Question: This may turn out to be 2 questions in one, but I believe solving the first will go most of the way to solving the second.
First, I have created a view in Interface Builder (I know!) and I load the xib file into my view controller in the app delegate. All of this runs smoothly and as expected.
The view consists of 3 table views, two of a similar size and one small one in a corner.
A cell is added to one table view a pan gesture is added to allow movement around the scene.
However, if a cell is moved from it's table view, it appears to go BEHIND the parent view, as per the screenshot below:

The grey line between the two tables is the gray background of the parent view. If the user still has his/her mitts on the cell, they can drag it into view but how can I make it so that all table views are on the same 'layer'?
I.e. so that dragging a cell from one table view to another with show the cell hovering over both views.
This leads me onto my second question, which I will not ask yet as I believe the solution to this will solve my current issue. but I will explain for further clarity.
In my pan gesture, I use a point inside check to see if the cell is within a table view, currently panning a cell from any table makes it print. It is almost like the views take up the whole screen, even though they are sized not to?
All ideas welcome! Thanks!
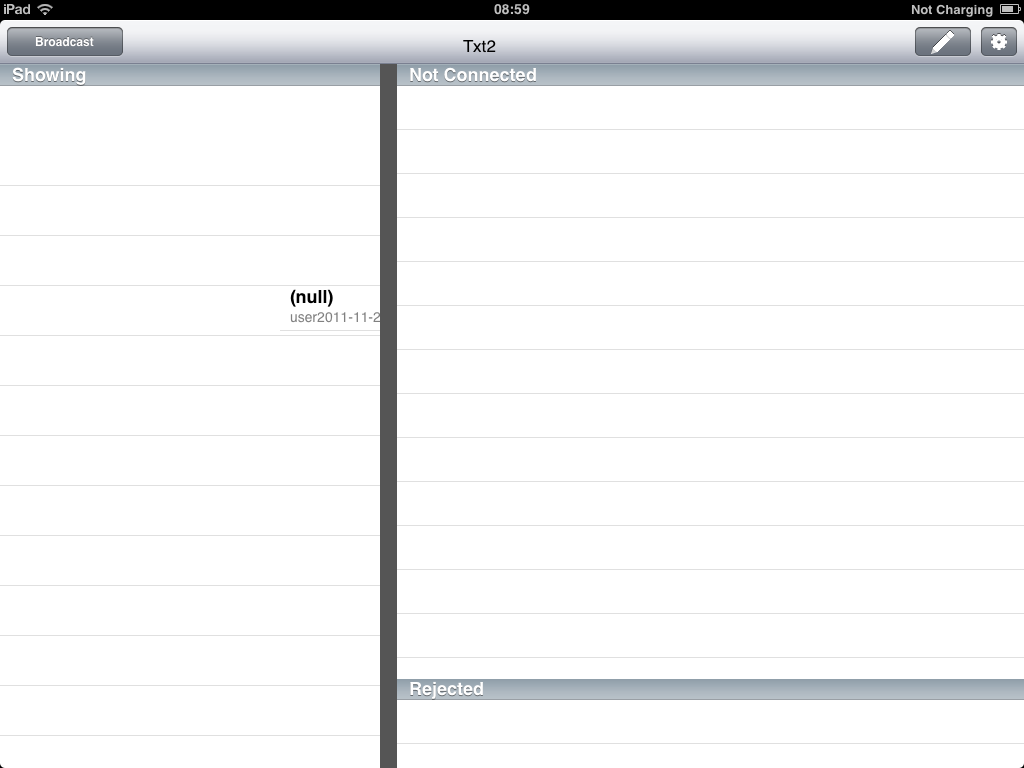
Answer: This was solved by listening for the cell leaving the bounds of the table view, when this happened, I transferred the cell across the table view that it has been dragged to, adding it to the bottom of the list.
Not the most elegant solution and you do lose the touch but it does work,